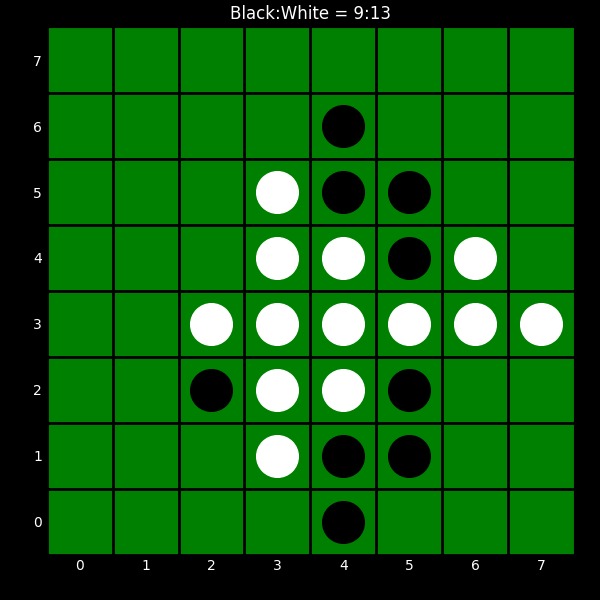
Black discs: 9
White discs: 13